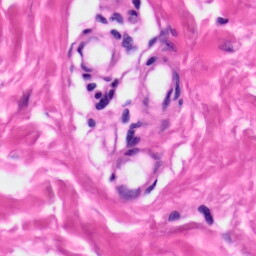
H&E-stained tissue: Skin